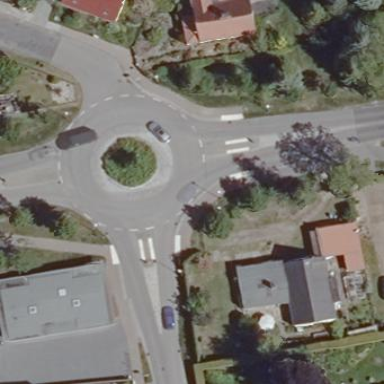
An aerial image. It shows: Tertiary road with asphalt surface leading to roundabout.